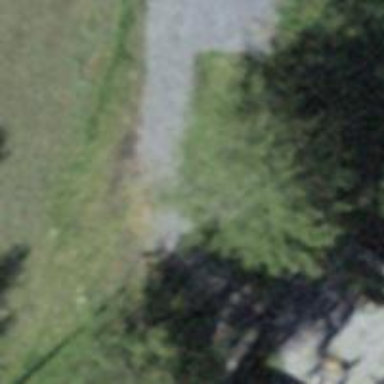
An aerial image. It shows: Path.